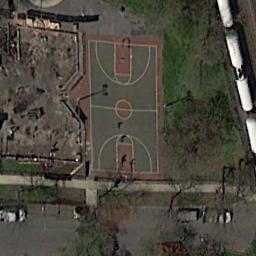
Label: basketball_court